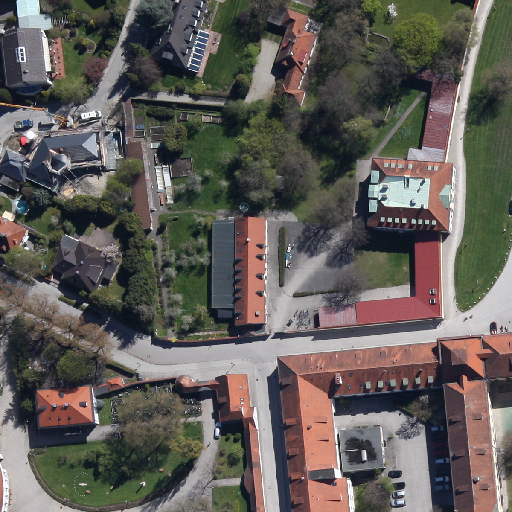
Referring expression: building along the road